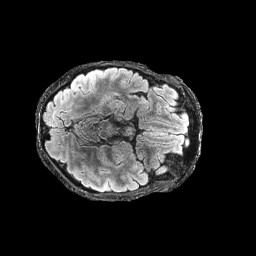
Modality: FLAIR
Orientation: axial
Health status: ill
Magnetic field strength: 3 T